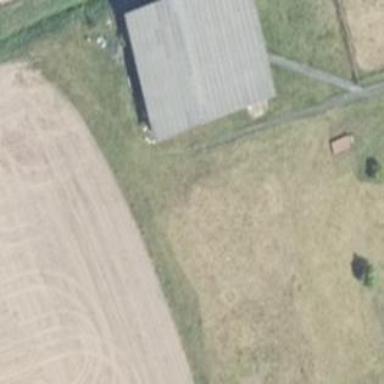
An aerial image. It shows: Shed building.